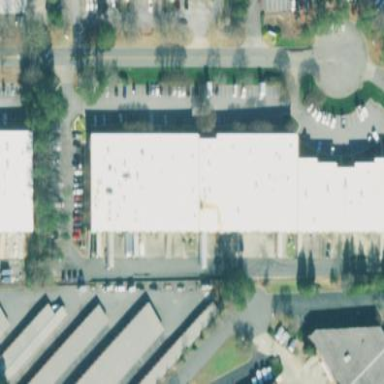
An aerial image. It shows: Commercial building.